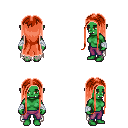
a pixel art fantasy rpg character, female body template, orc, green skin, gray tattered cape, magenta pants, red extra-long hairstyle, white cloth bandages, four views (front, back, left, right), 2x2 character sprite sheet, small pixel art, hard edges, no anti-aliasing